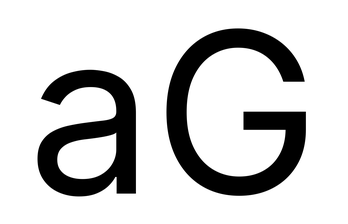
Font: Inter_Regular